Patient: sex F, age 83
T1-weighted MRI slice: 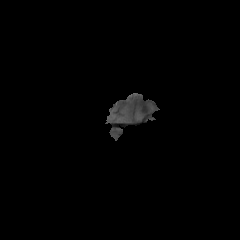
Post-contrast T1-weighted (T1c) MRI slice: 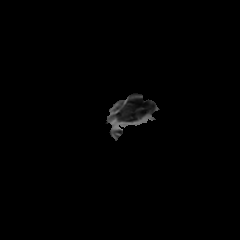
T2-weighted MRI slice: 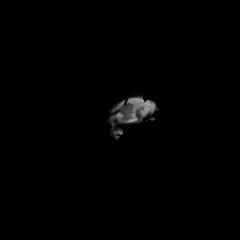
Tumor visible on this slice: yes
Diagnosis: Glioblastoma, IDH-wildtype
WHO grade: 4